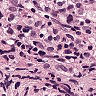
Metastatic tissue present: yes